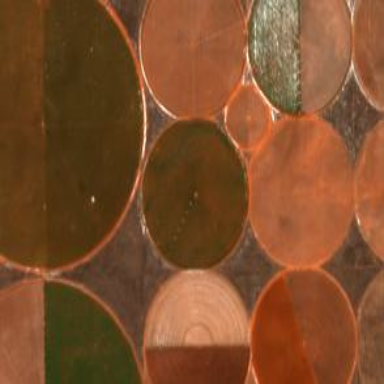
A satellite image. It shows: Farmland with pivot irrigation system.